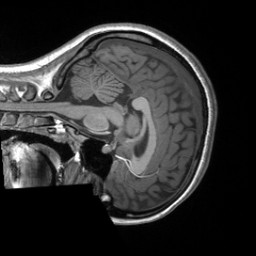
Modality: T1w
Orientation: sagittal